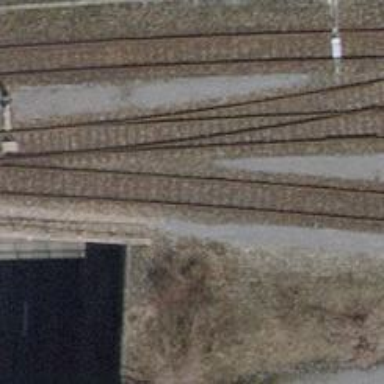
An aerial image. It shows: Railway switch.